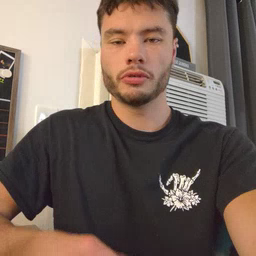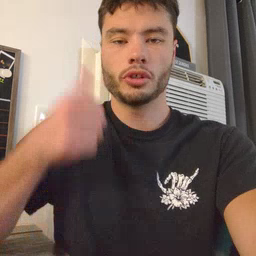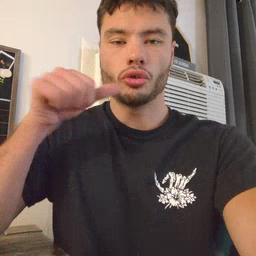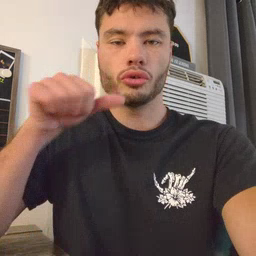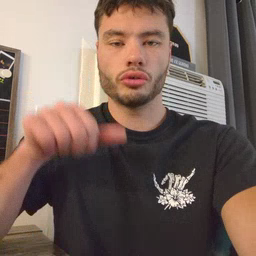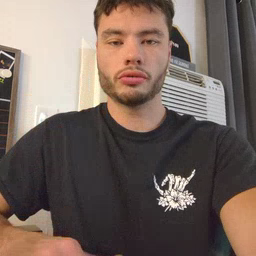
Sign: girl